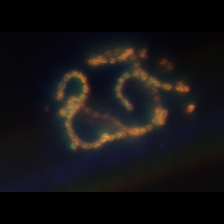
Taxon: Chaetoceros
Group: Diatoms